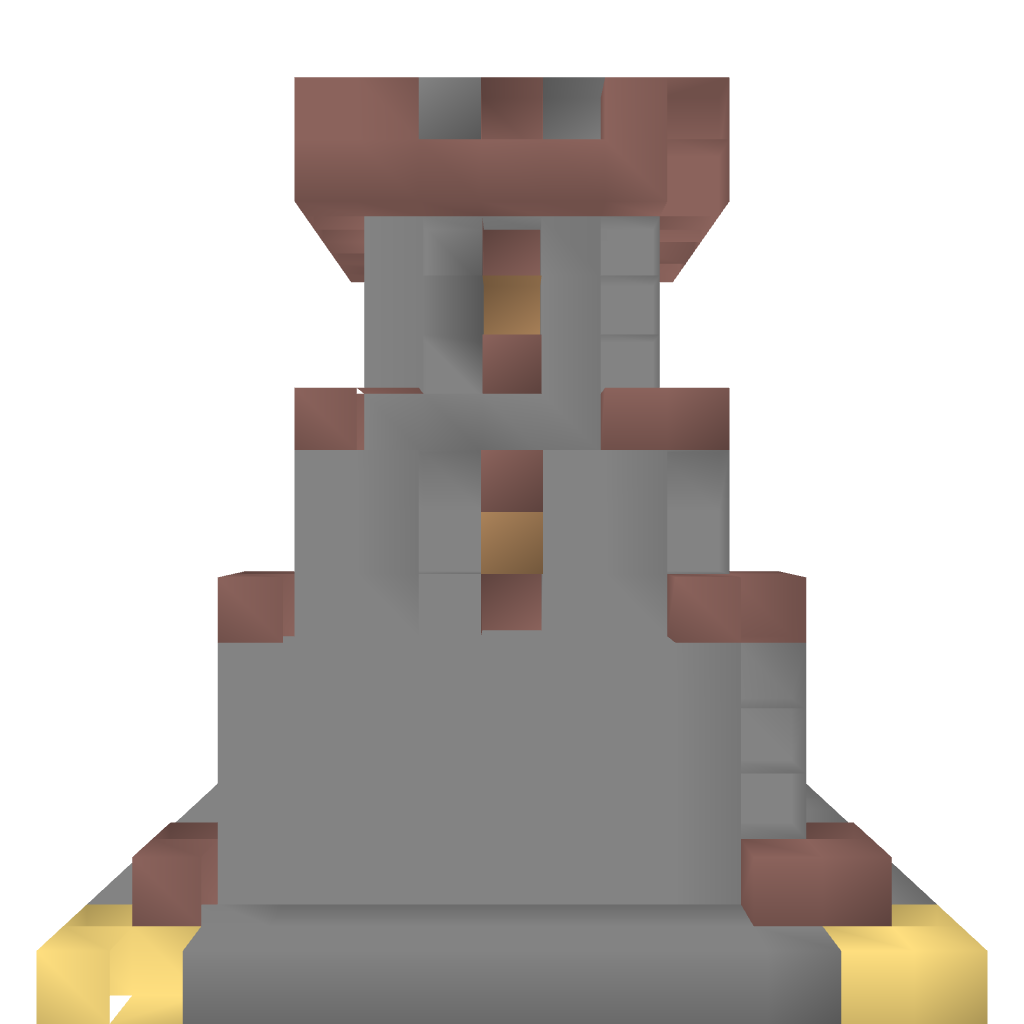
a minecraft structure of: Small Medieval Defense Post bad low quality